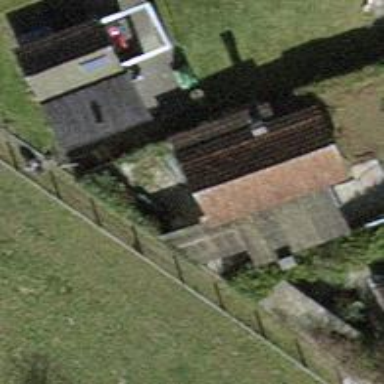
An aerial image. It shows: Allotment house.